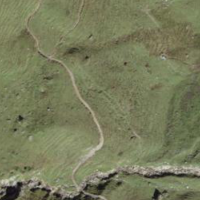
EUNIS habitat code: 26
Species observed at this site:
Anthyllis vulneraria
Leucanthemum halleri